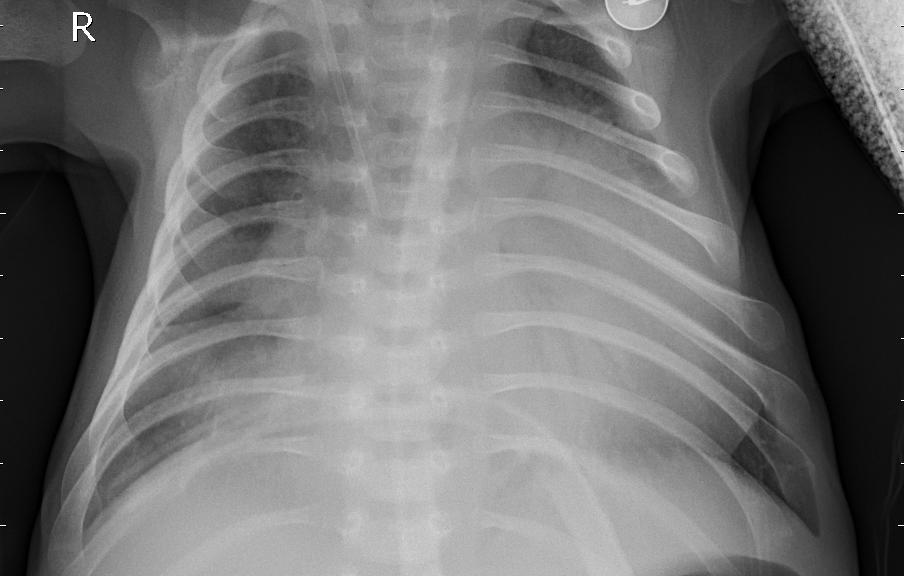
Diagnosis: PNEUMONIA